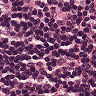
Metastatic tissue present: no